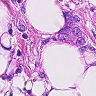
Metastatic tissue present: yes